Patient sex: M
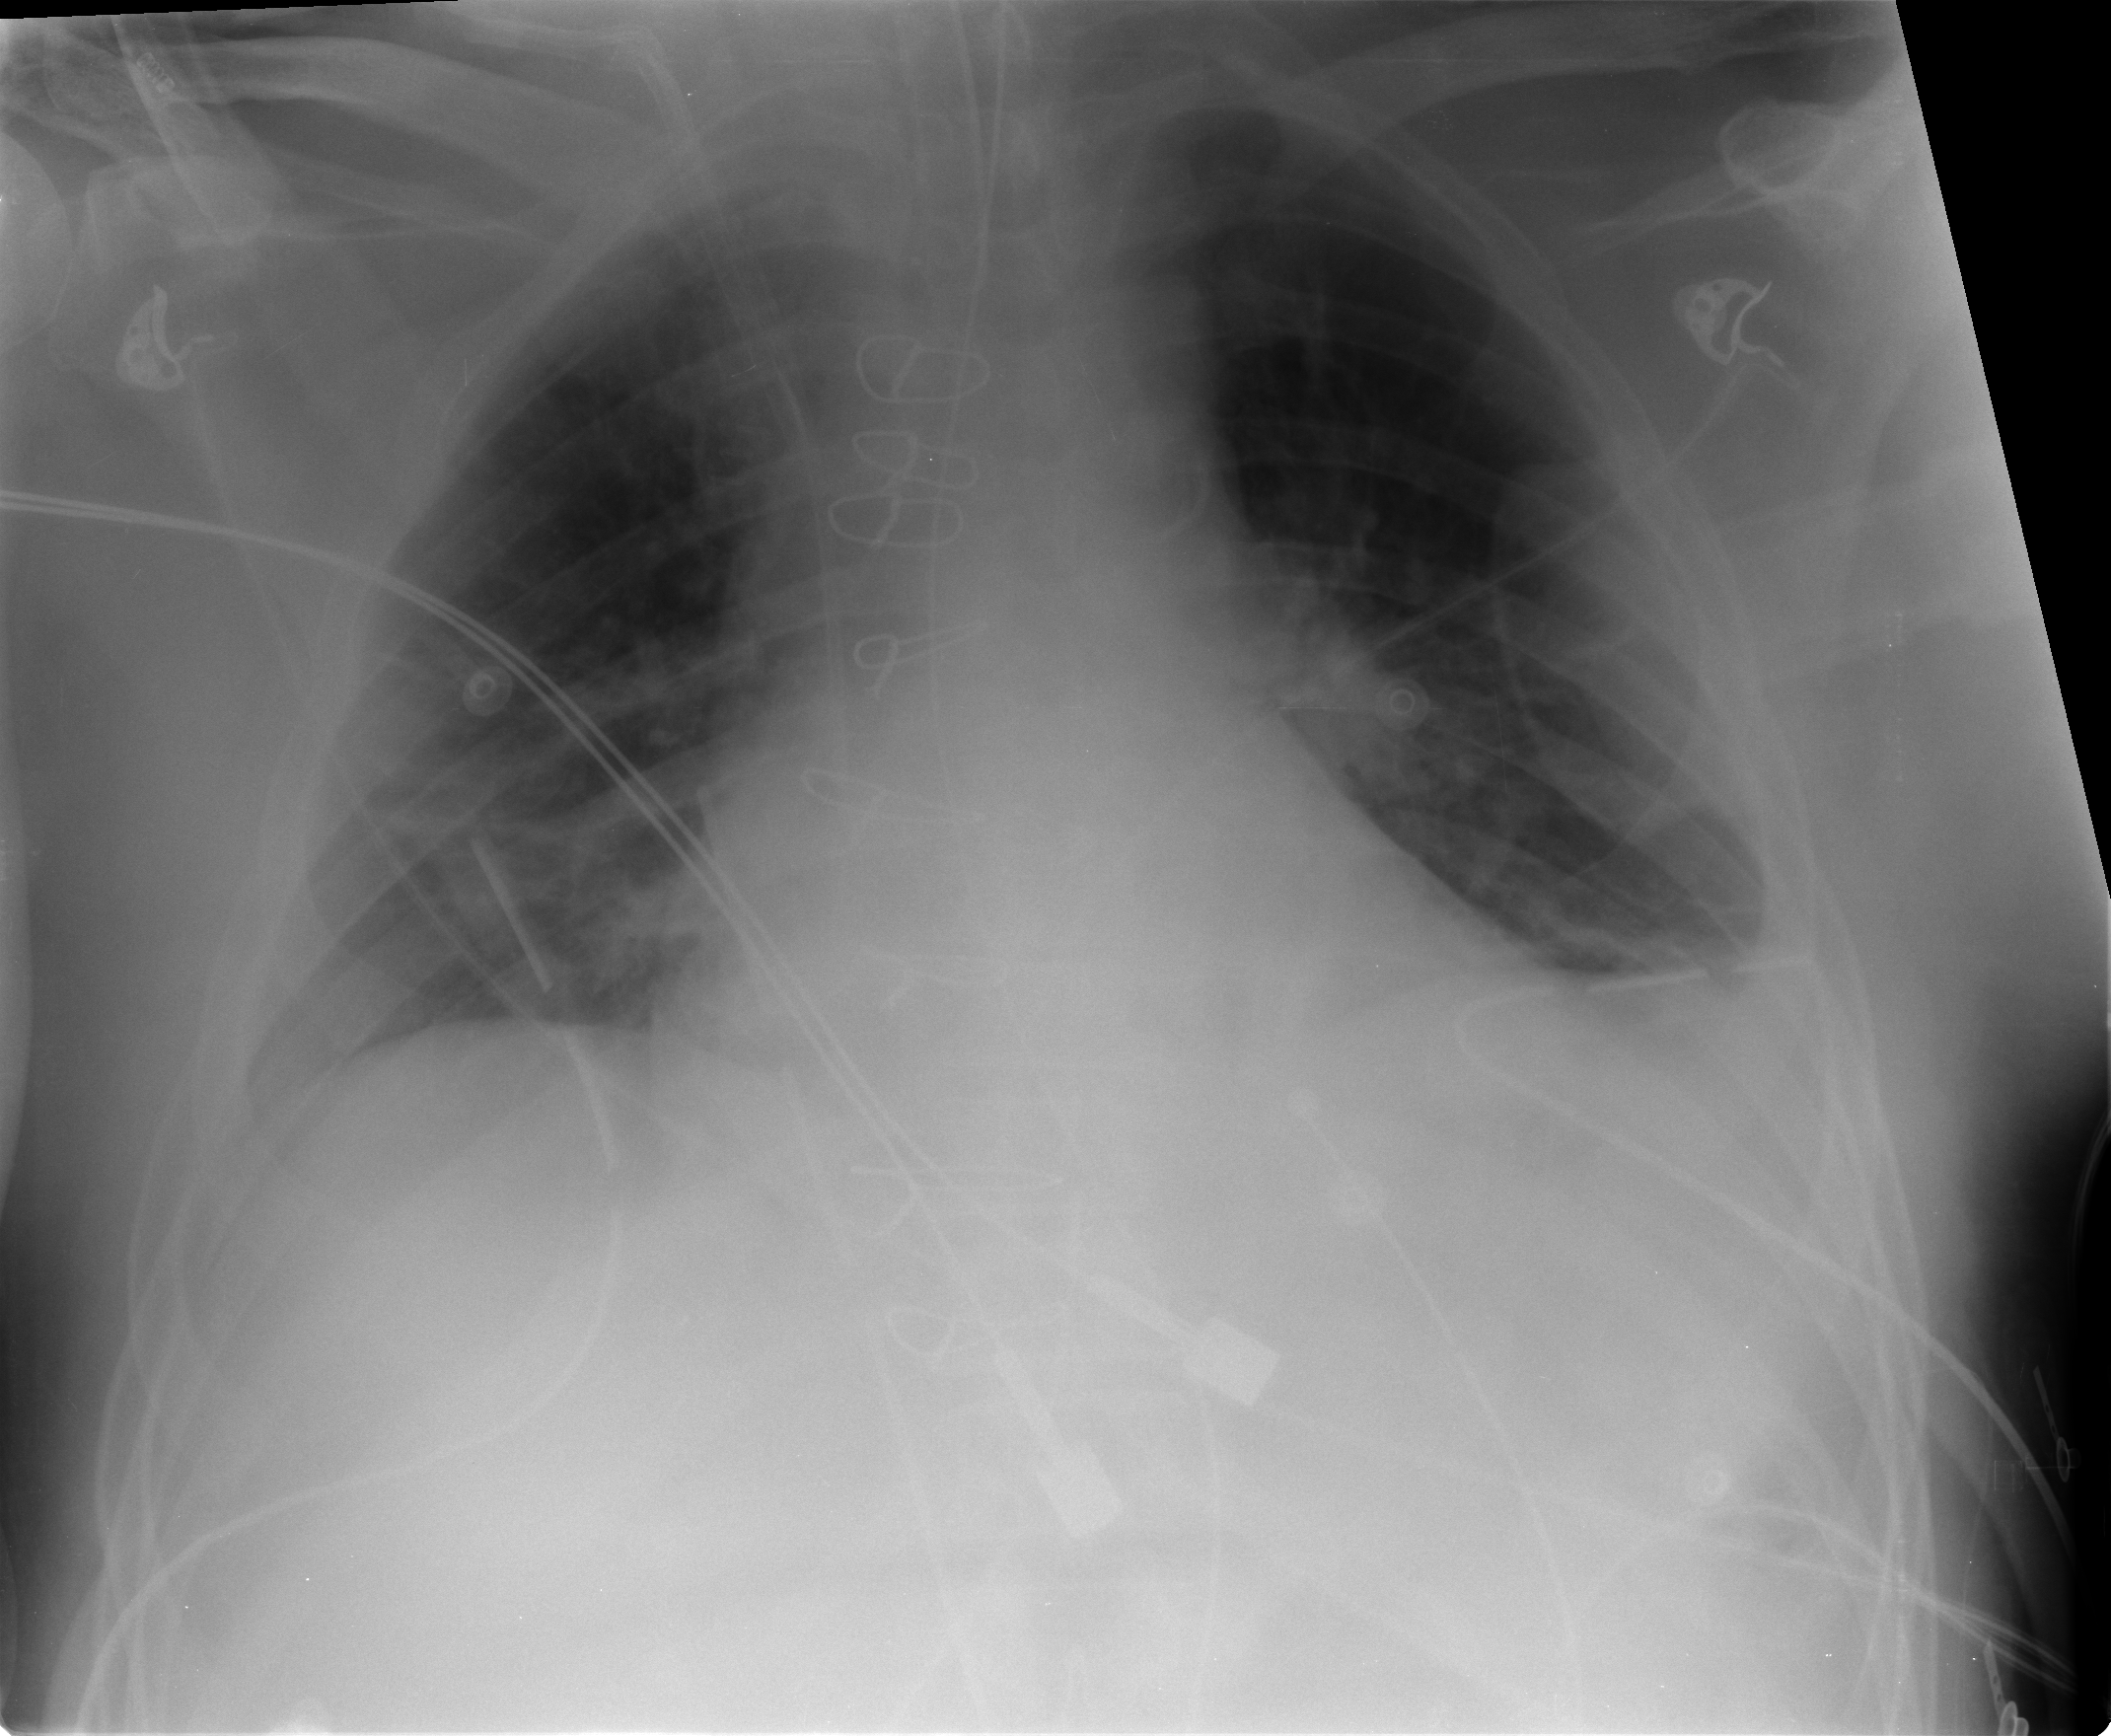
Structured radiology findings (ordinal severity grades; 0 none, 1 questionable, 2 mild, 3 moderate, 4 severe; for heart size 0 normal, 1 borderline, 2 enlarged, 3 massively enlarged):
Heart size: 2
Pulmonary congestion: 2
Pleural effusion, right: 1
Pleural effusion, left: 1
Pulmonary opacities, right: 0
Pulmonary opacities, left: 0
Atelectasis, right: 2
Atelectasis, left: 2